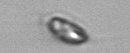
Label: Chrysochromulina